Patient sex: M
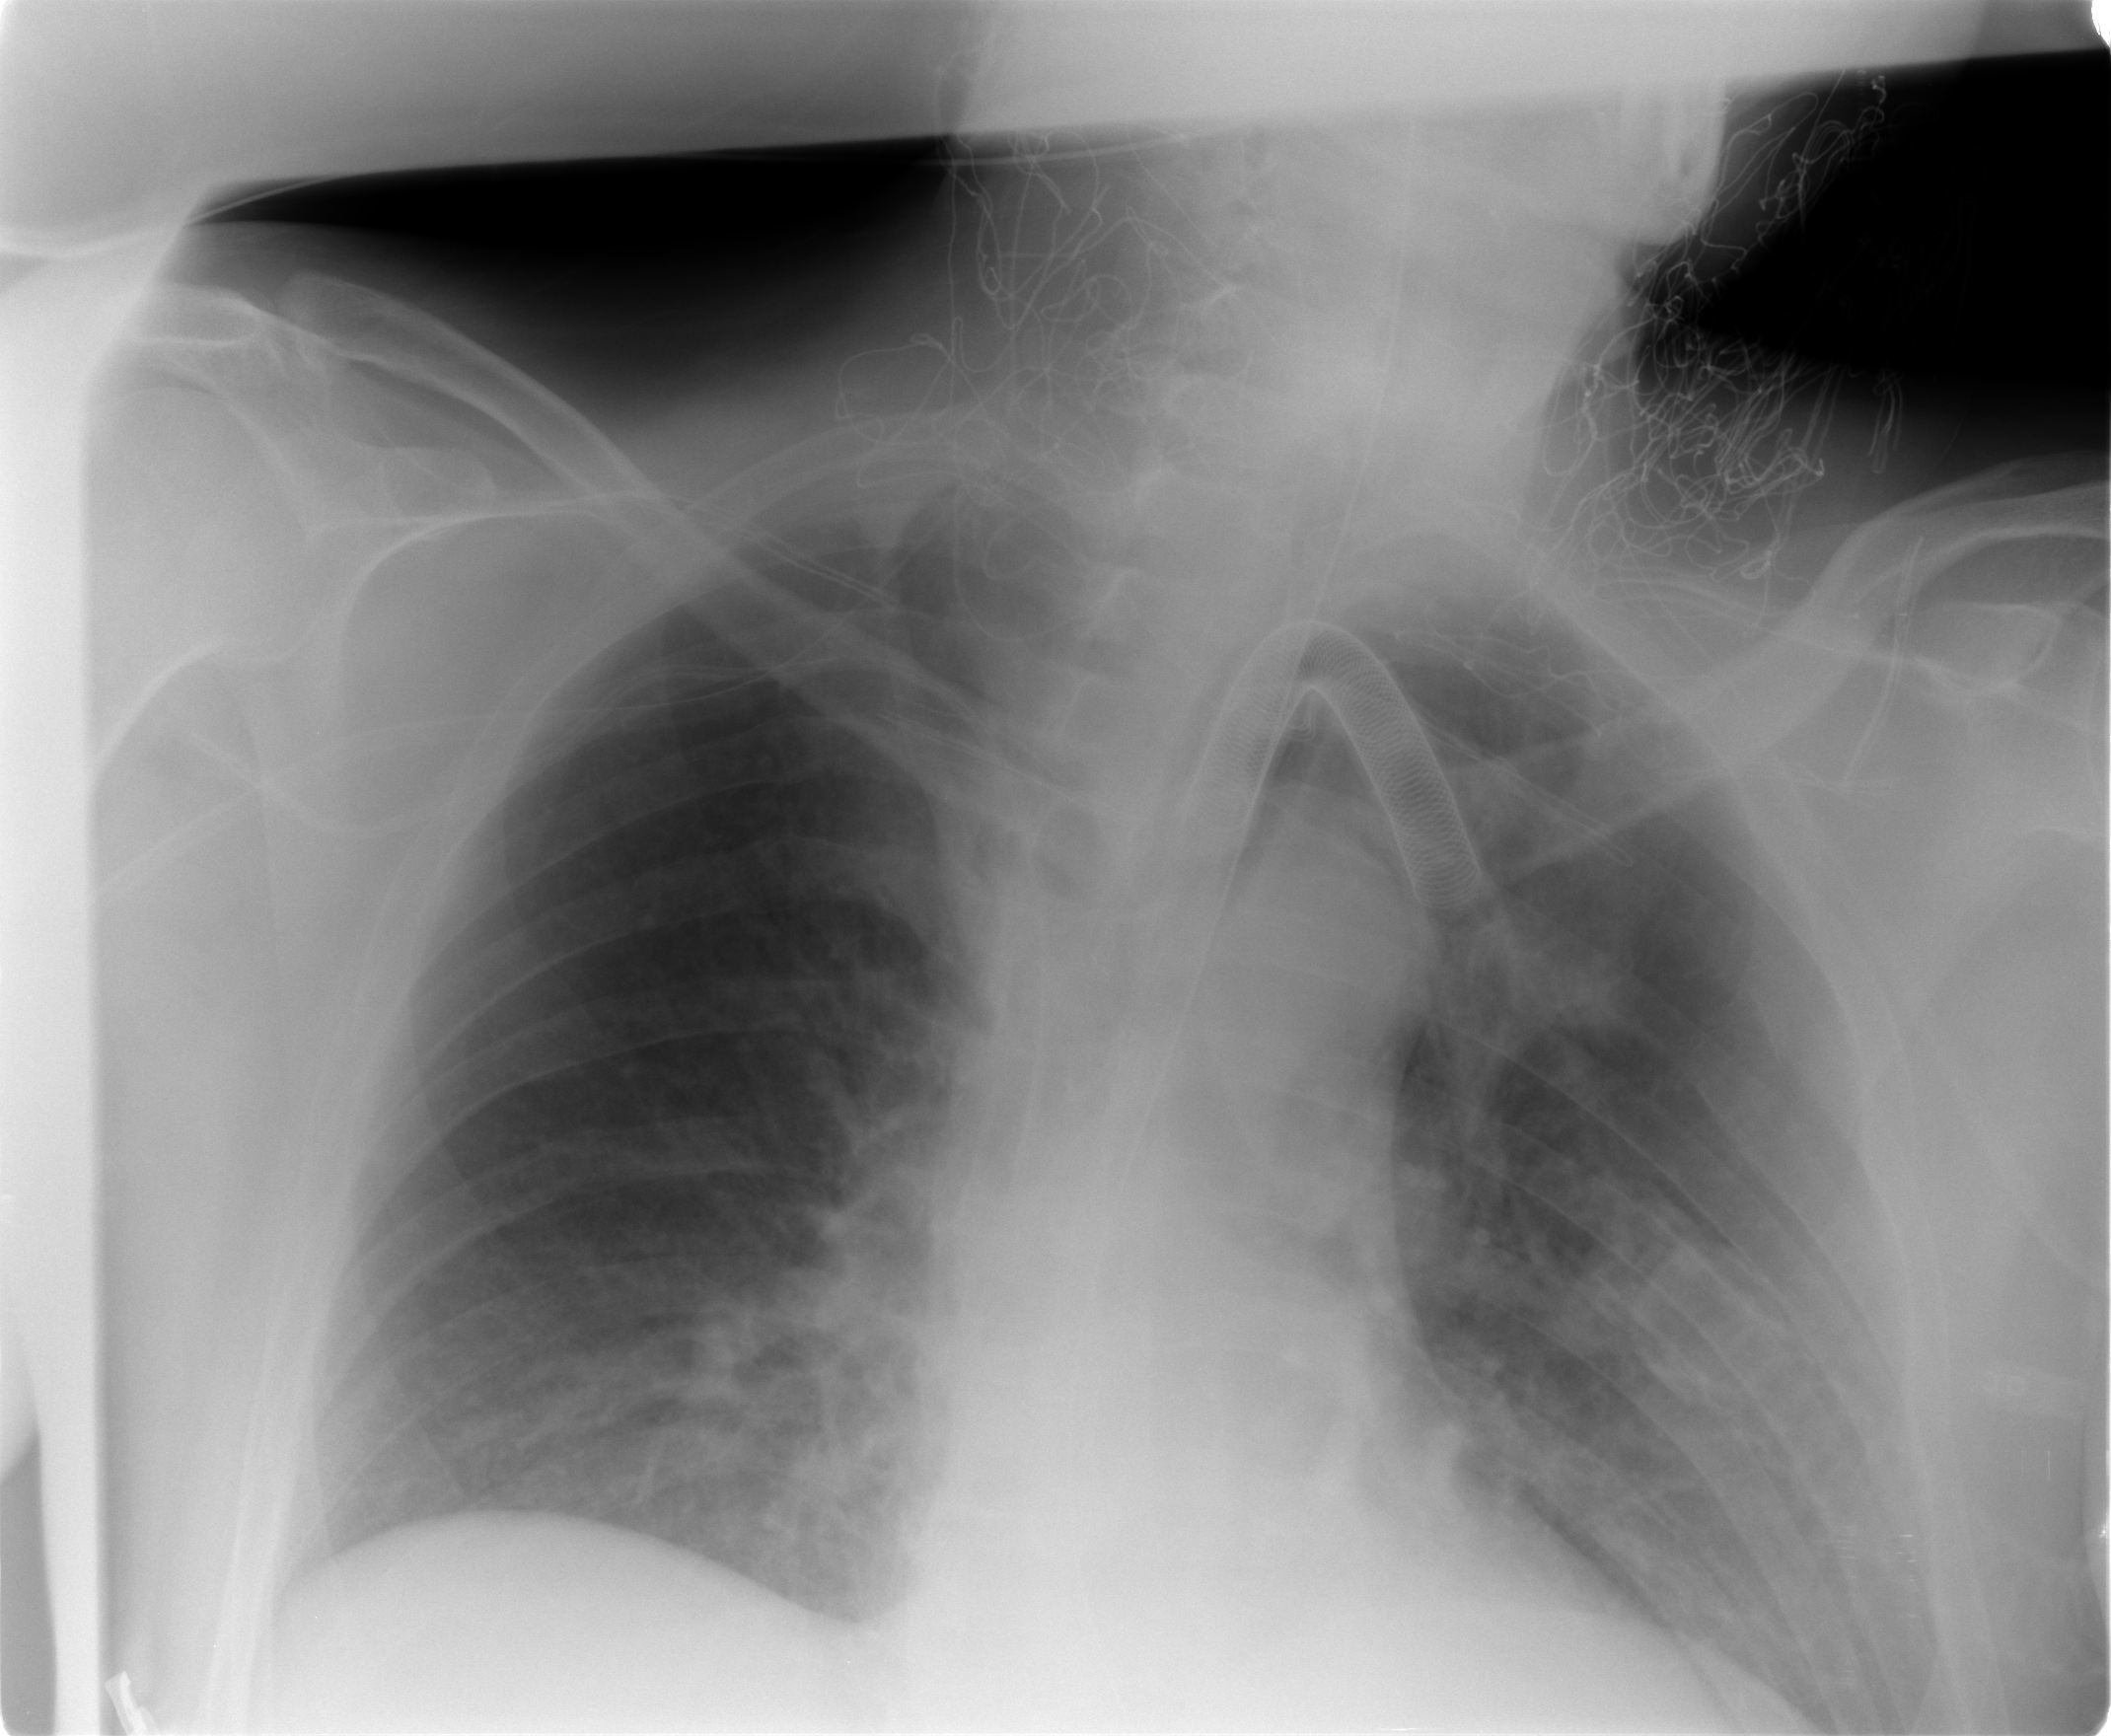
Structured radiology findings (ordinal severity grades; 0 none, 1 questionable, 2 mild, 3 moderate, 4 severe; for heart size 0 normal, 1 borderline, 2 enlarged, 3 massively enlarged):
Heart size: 0
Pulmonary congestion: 1
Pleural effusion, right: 0
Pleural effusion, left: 1
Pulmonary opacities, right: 1
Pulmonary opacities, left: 0
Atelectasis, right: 1
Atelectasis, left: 1